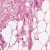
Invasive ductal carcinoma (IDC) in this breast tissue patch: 0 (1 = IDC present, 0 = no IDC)